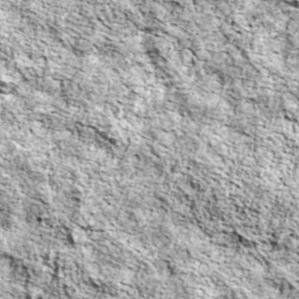
Label: non_frost